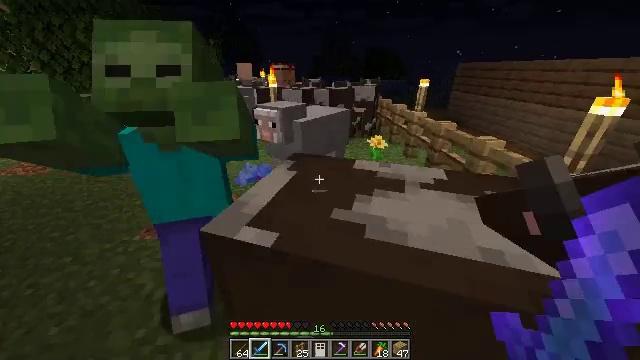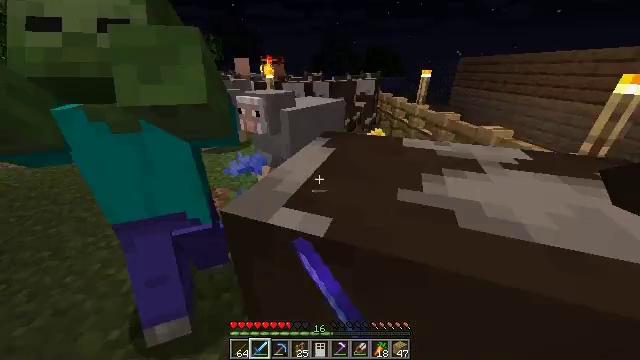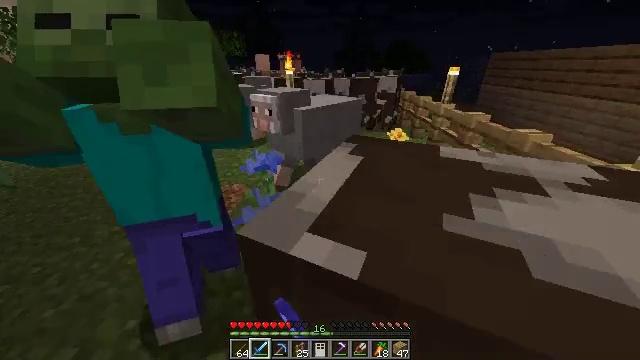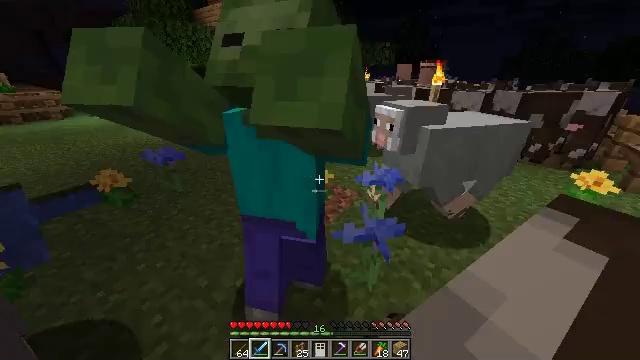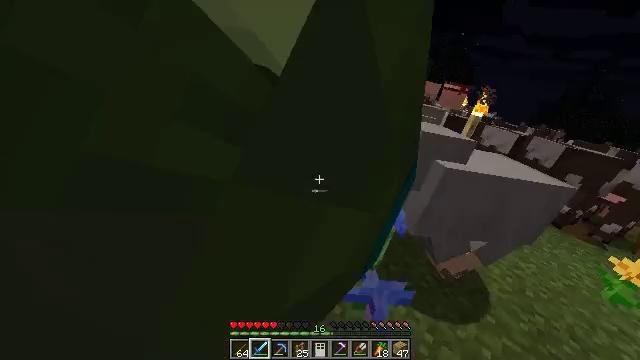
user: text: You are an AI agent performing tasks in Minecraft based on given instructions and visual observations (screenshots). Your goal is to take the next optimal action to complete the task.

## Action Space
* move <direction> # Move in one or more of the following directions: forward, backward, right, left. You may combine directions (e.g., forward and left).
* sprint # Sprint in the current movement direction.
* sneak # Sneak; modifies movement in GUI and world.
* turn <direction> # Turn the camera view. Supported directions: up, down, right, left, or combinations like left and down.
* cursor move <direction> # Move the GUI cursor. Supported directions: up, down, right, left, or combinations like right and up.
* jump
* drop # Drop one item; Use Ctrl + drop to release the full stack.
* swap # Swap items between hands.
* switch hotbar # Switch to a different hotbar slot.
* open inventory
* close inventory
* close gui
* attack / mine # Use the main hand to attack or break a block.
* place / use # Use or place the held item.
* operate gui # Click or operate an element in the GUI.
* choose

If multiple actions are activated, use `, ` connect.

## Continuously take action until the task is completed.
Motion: motion action
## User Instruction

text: Hunt animals.
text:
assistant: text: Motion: move forward, sprint, attack / mine
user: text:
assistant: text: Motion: move forward, sprint, turn left, attack / mine
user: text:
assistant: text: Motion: move forward, sprint, turn left and up
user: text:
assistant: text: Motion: move forward, sprint
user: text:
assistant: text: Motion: sprint